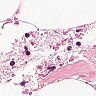
Metastatic tissue present: no